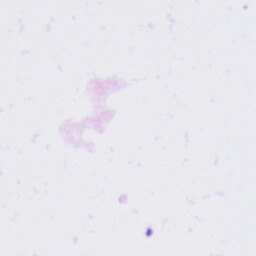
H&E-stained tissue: Tonsil